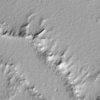
Label: not_dusty